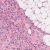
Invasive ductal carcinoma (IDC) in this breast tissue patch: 1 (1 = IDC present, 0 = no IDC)